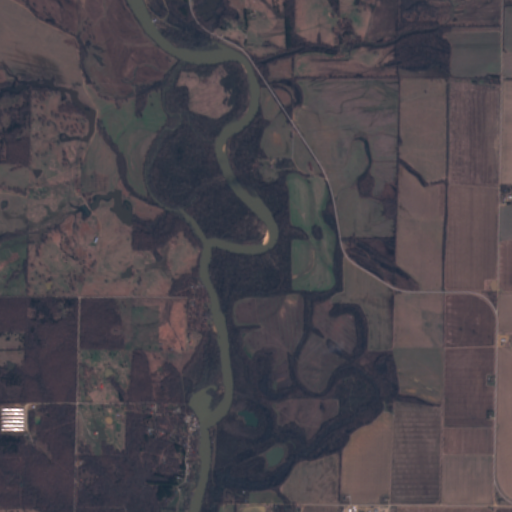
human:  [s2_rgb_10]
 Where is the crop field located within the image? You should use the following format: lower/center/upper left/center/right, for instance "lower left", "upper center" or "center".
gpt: The crop field is located in the center right of the image.
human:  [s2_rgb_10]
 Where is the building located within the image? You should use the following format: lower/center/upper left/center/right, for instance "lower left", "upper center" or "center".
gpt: The building is located in the center right of the image.
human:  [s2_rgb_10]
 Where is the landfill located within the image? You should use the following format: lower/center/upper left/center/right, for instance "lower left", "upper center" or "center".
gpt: There is no landfill in the image.